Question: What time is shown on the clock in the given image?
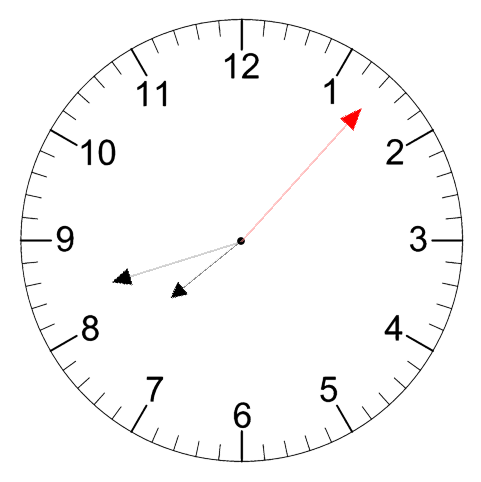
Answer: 07:42:07